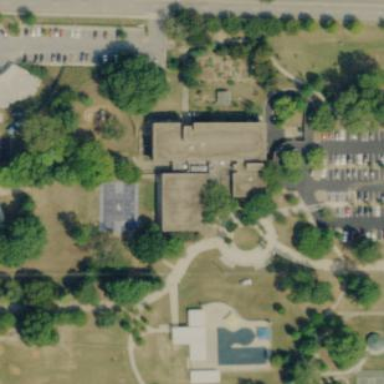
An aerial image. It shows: Community center building.